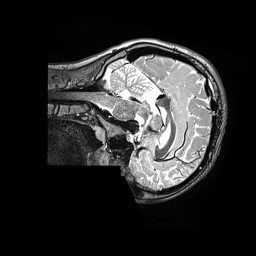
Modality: T2w
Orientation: sagittal
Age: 12
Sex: male
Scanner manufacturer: siemens
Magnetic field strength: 3 T
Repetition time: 3.2 s
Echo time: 0.564 s